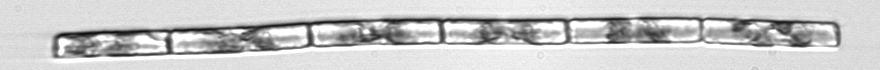
Label: Guinardia_delicatula